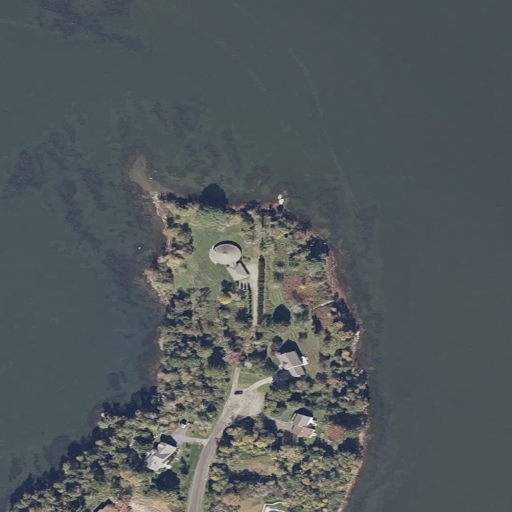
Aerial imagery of cape in Maine named Hospital Point containing open water, herbaceous wetlands, low intensity development, woody wetlands, grassland, barren land, deciduous forest, evergreen forest, medium intensity development, and open development